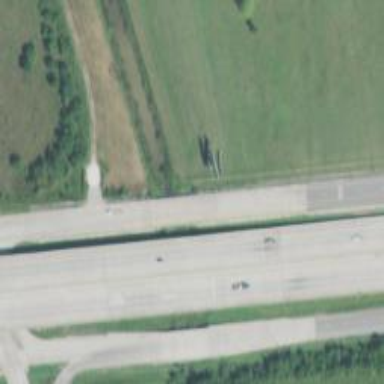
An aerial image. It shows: Secondary road with frontage road alongside.